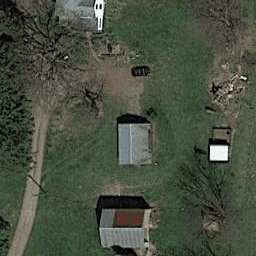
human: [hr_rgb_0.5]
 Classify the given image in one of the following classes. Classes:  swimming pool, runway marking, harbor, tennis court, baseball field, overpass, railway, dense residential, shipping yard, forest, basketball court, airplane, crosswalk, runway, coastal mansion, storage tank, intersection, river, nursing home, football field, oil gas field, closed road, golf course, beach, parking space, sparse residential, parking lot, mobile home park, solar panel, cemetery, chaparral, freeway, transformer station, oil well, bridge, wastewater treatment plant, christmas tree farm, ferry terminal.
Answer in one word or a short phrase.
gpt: sparse residential